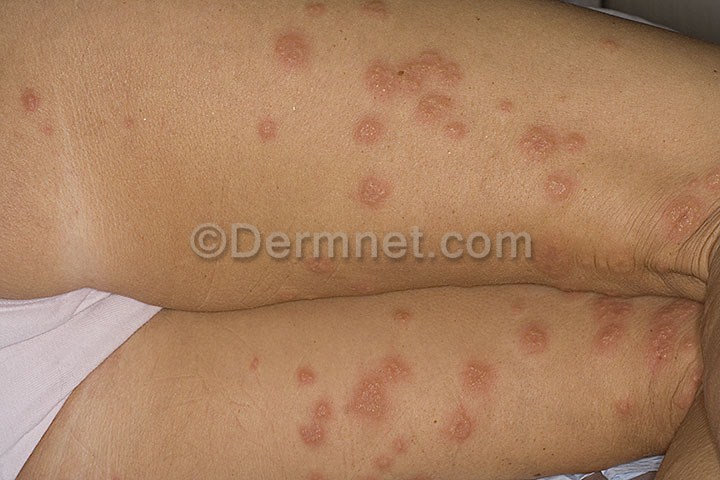
Disease: Vasculitis Photos